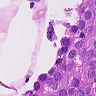
Metastatic tissue present: yes